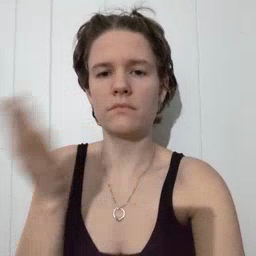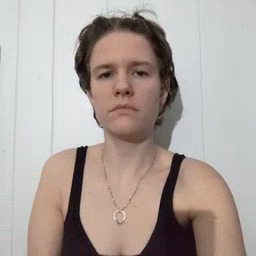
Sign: open